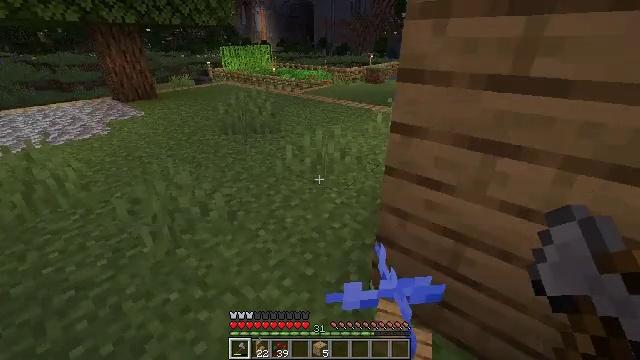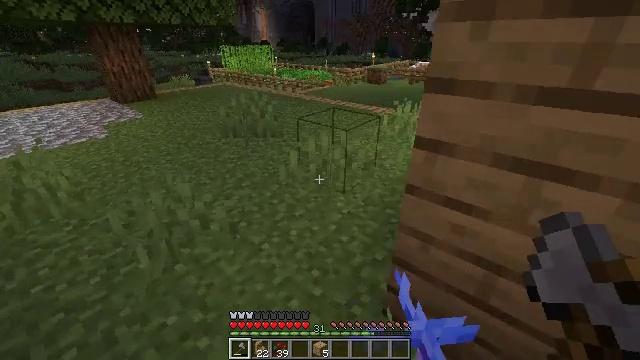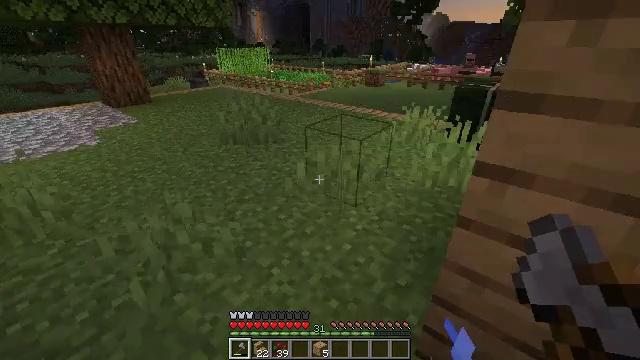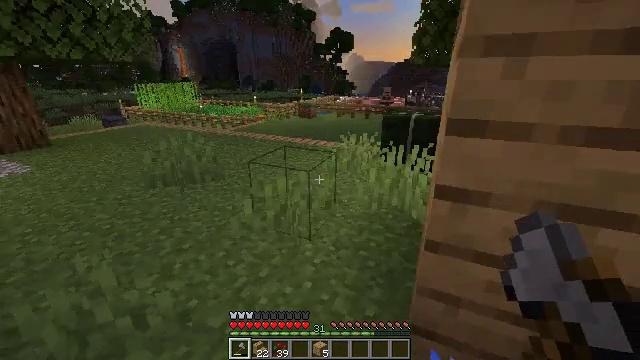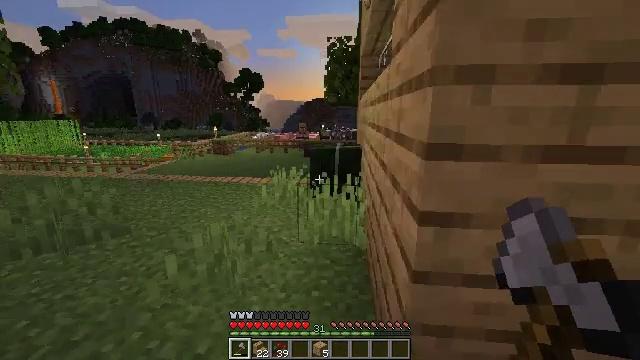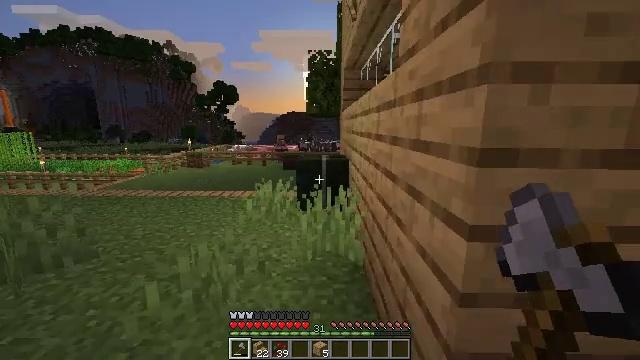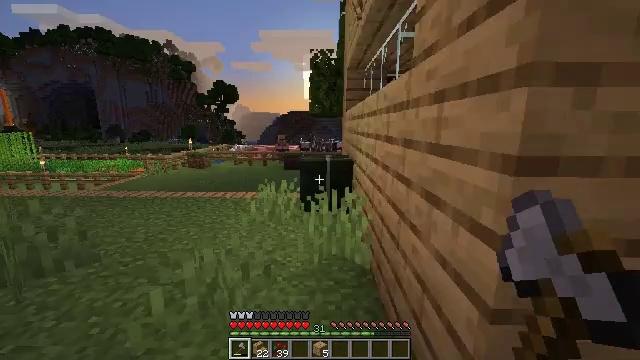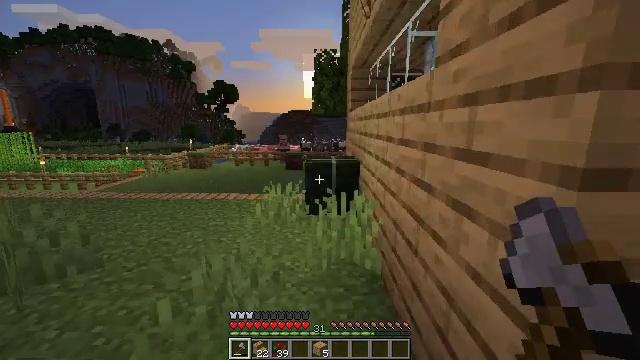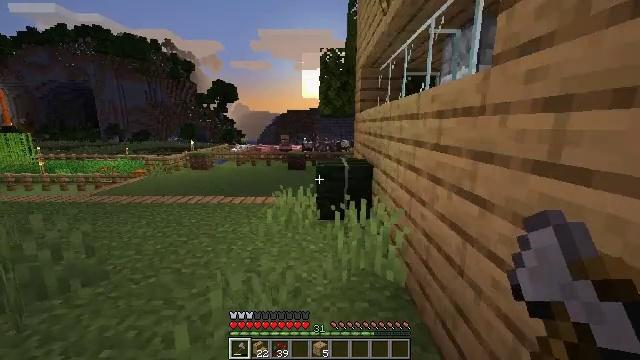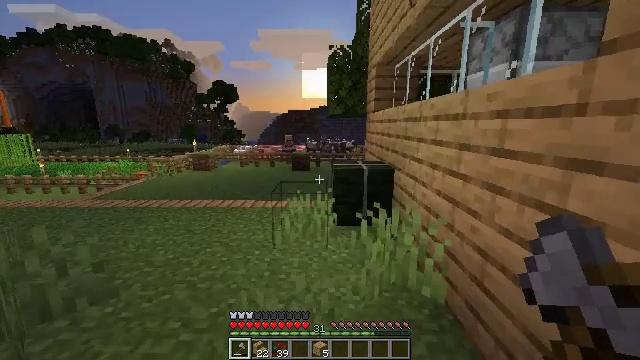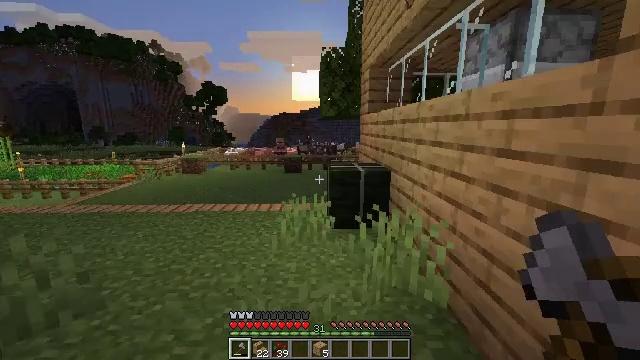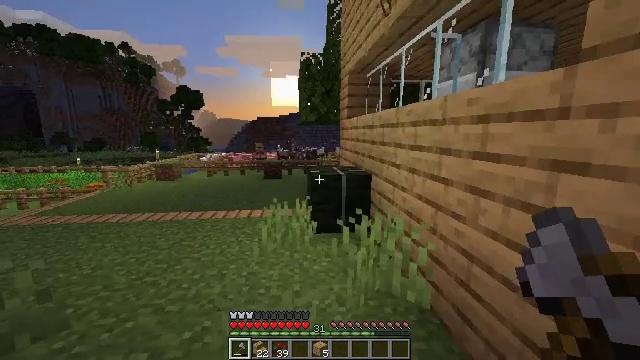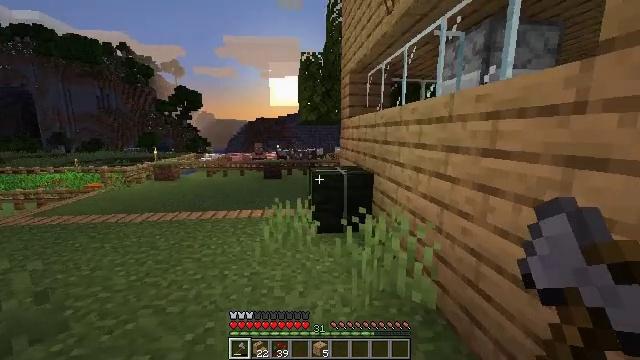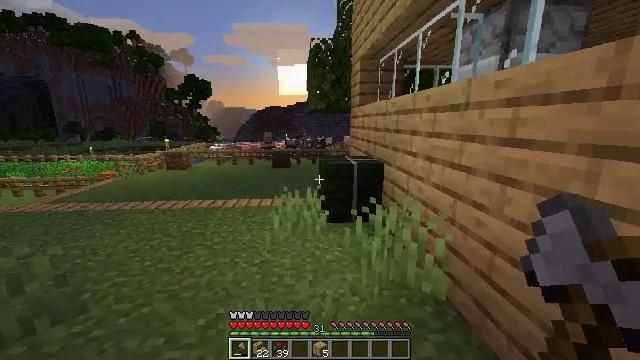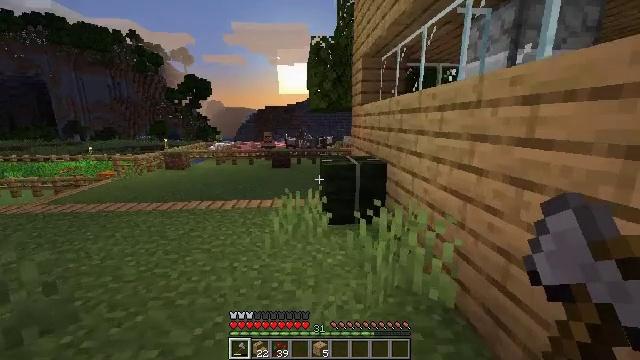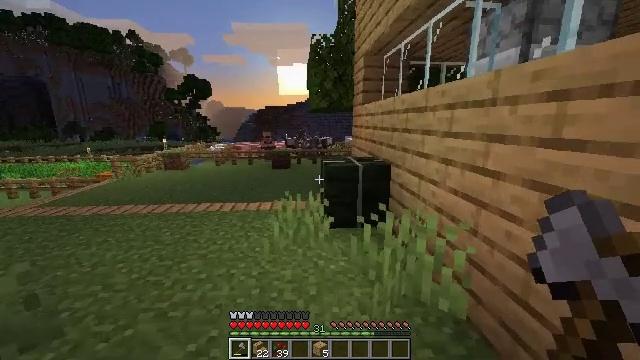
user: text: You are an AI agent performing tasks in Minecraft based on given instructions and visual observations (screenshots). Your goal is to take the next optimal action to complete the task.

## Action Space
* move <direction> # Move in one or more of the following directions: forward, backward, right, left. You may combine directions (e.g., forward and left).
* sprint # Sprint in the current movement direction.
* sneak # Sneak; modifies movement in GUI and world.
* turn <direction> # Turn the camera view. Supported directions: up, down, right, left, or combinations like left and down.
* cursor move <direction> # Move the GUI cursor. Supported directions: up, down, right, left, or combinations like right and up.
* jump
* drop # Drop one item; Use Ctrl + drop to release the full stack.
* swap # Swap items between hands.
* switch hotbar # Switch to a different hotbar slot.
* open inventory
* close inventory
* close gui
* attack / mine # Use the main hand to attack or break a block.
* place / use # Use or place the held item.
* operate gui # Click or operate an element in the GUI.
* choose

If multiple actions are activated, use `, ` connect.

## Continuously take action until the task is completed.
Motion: motion action
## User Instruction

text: Retrieve the glass pane from a window.
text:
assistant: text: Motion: move forward and move left
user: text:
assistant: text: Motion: move forward and move left, turn right
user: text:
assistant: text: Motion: move forward and move left, turn right and up
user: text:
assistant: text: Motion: move forward and move left, turn right and up
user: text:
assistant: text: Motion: move forward and move left, turn right and up
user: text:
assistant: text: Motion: move forward and move left
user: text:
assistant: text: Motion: move forward and move left
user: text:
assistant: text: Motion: move forward and move left
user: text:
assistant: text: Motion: move forward and move left
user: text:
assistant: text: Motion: turn right
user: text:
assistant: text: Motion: turn right and up
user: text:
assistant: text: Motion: no_op
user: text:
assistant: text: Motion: move forward, turn left and down
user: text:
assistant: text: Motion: move forward
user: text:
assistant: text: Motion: move forward
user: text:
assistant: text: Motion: no_op
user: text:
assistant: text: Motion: move forward
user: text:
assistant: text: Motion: move forward
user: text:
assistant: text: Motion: move forward, turn left
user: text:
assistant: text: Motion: move forward, turn left and up
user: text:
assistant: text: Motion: move forward, turn up
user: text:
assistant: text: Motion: move forward, turn right and up
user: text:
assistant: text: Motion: move forward
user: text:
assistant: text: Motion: move forward, jump
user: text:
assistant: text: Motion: move forward, turn down, jump
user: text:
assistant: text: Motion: move forward, jump
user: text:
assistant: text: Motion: move forward
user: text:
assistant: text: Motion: move forward, turn down
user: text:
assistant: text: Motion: move forward, turn down
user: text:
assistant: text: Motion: move forward, turn down